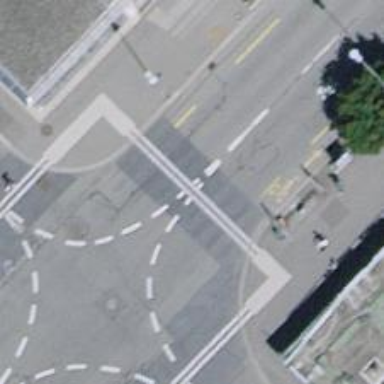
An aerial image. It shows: Unmarked crossing on the road.